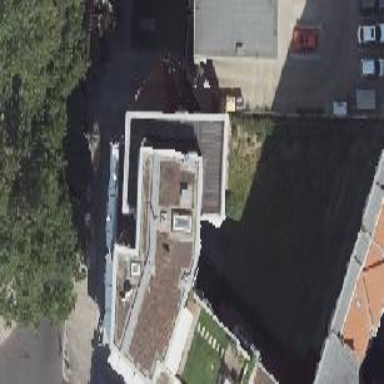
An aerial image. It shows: Flat-roofed apartment building.